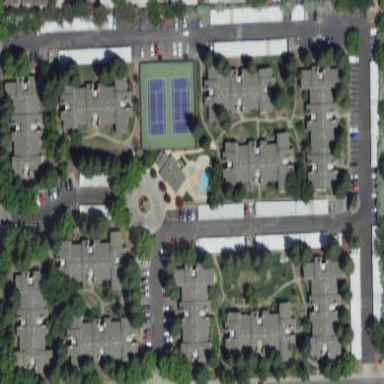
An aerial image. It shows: Residential area consisting of condominiums.